Interaction volume radius: 10 \u00c5
Interaction volume height: 30 \u00c5
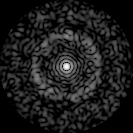
Disorder parameter: 0.825